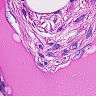
Metastatic tissue present: no